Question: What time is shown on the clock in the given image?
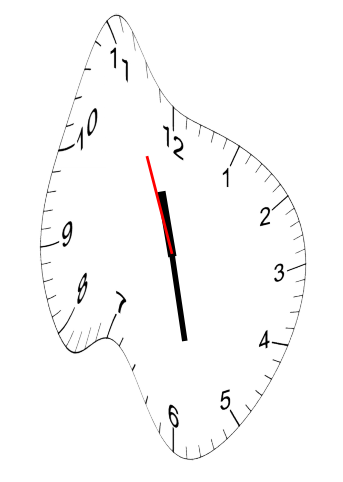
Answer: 11:27:56